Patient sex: F
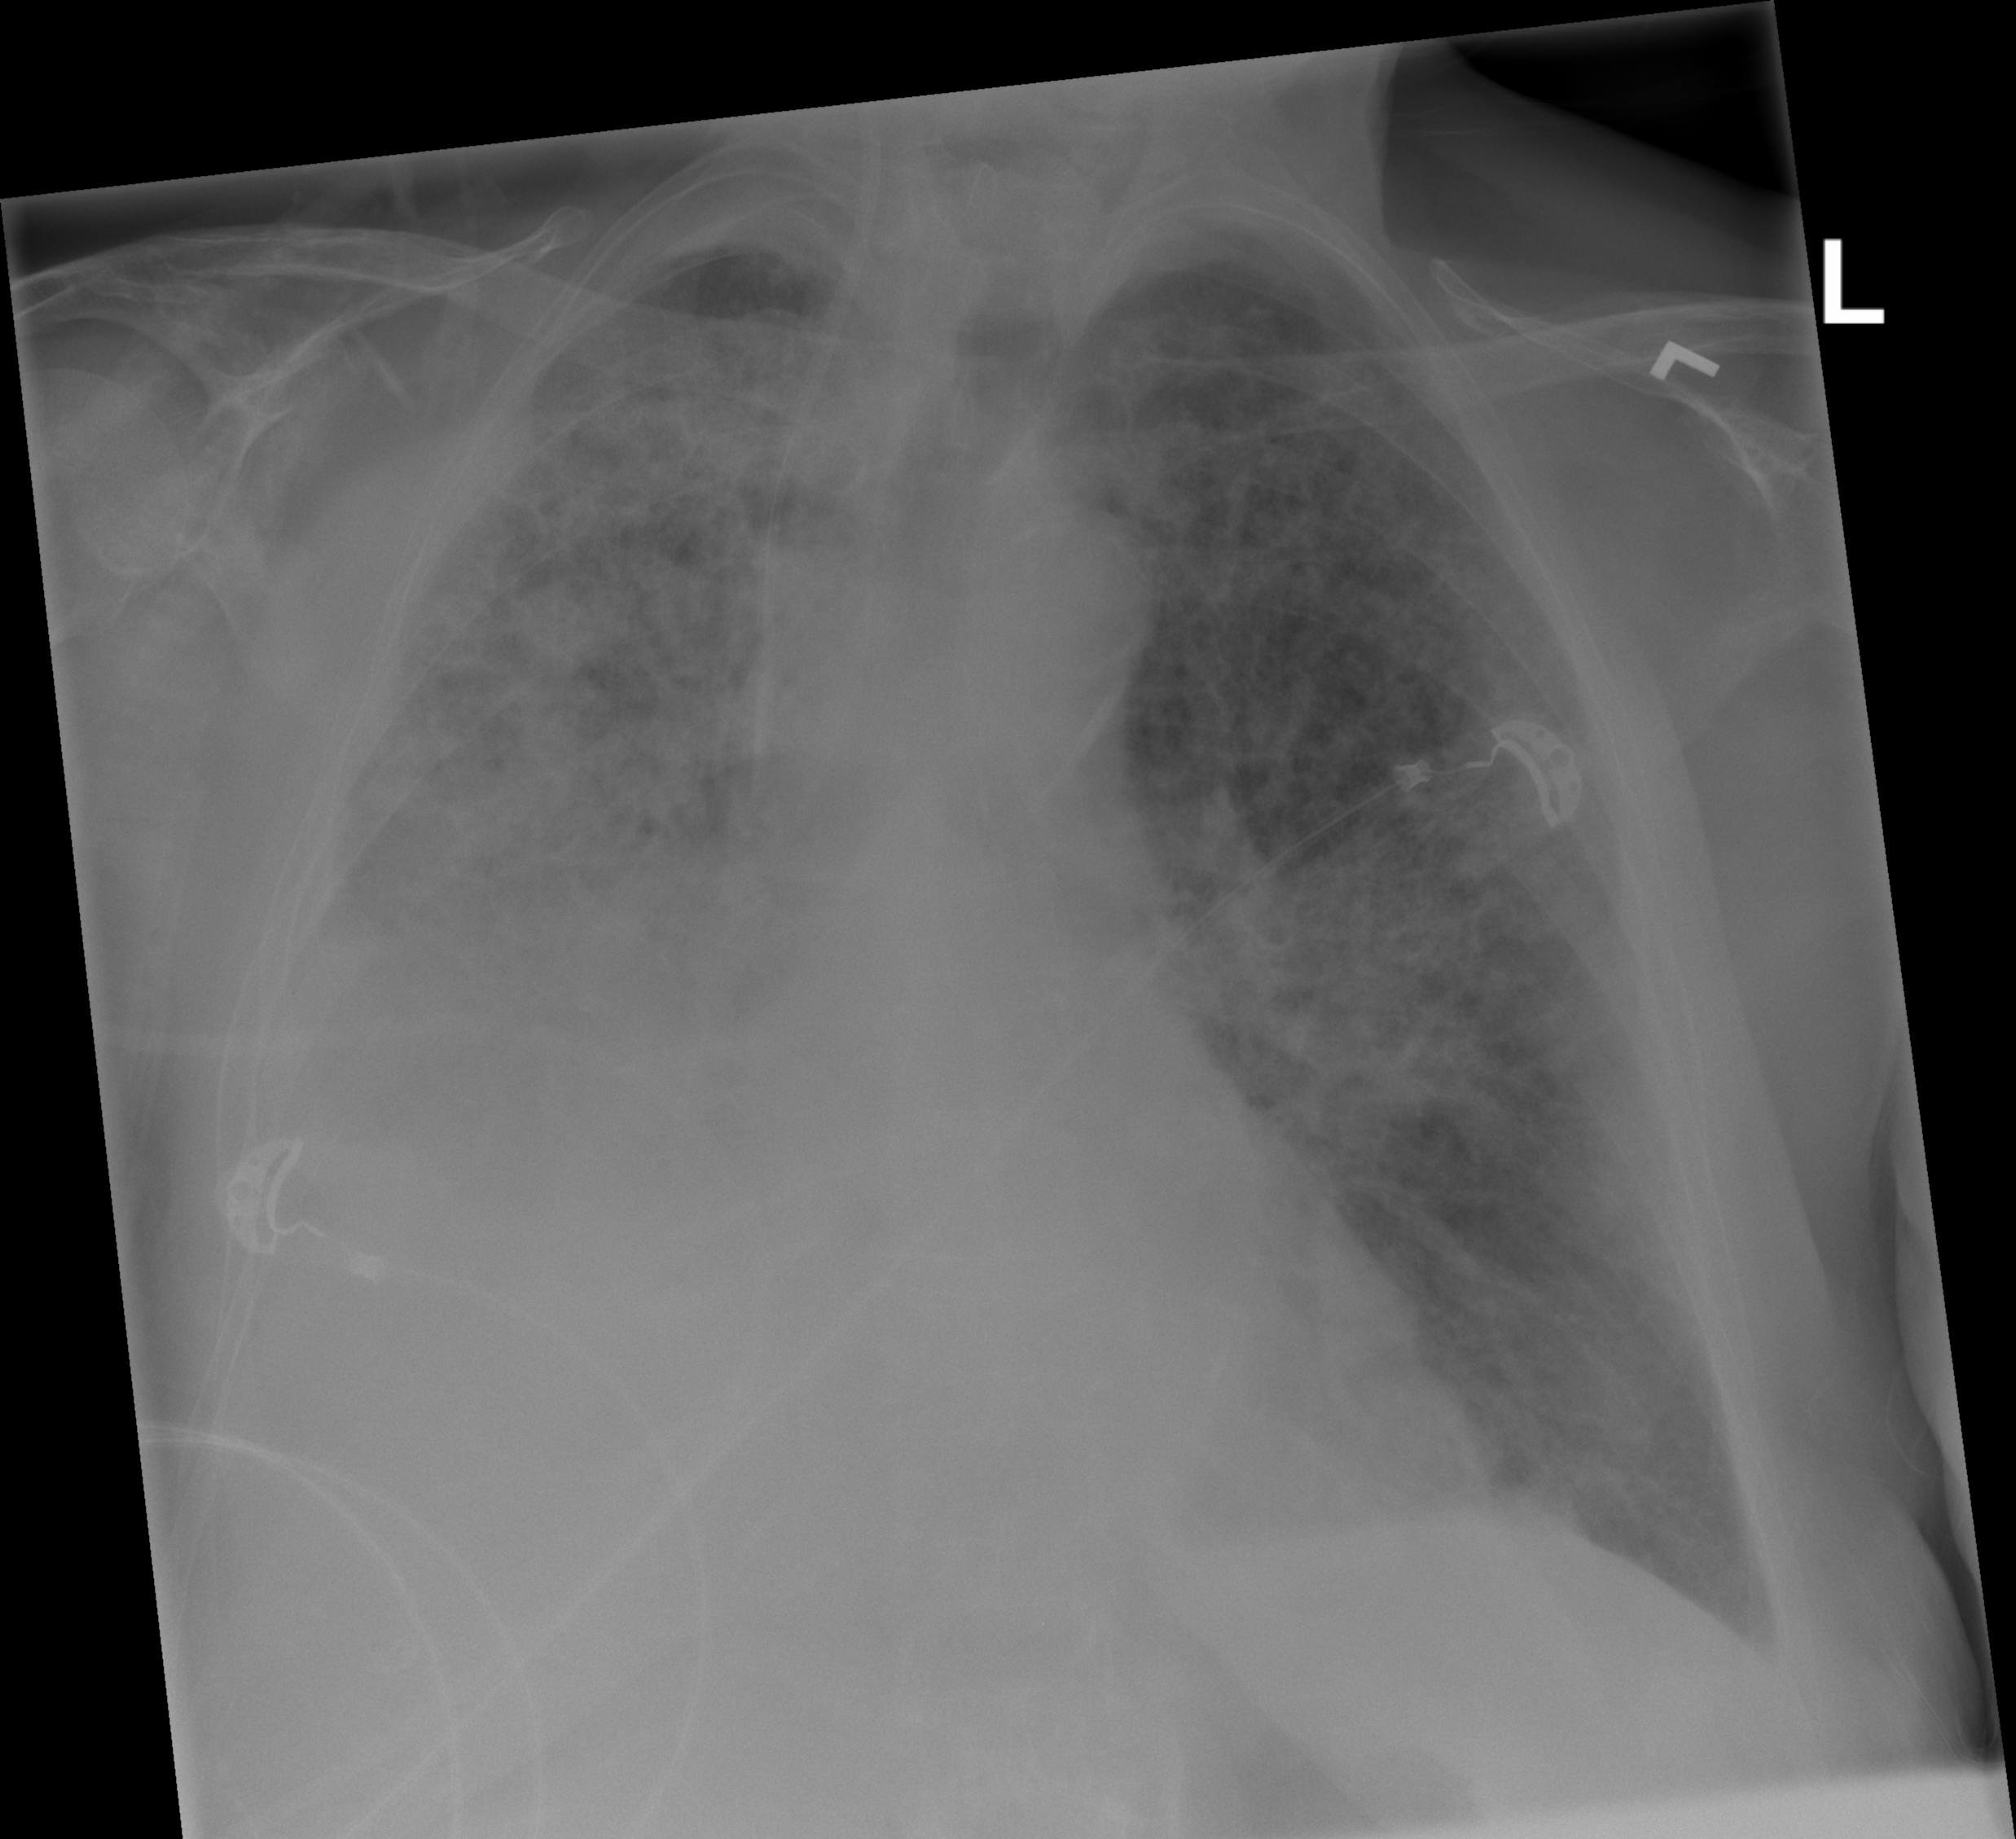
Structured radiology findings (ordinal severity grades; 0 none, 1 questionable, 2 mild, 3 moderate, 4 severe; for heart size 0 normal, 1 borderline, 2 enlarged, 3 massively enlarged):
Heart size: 0
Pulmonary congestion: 2
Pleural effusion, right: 2
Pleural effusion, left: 0
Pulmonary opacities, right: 4
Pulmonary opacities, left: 3
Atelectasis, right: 0
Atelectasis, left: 0